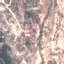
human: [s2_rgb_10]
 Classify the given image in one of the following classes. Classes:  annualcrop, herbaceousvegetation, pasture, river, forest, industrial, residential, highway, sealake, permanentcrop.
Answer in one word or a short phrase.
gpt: HerbaceousVegetation